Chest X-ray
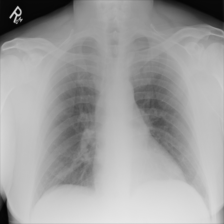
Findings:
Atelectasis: negative
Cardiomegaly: negative
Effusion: negative
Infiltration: negative
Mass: negative
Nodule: negative
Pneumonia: negative
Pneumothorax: negative
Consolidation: negative
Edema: negative
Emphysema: negative
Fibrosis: negative
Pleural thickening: negative
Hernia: negative